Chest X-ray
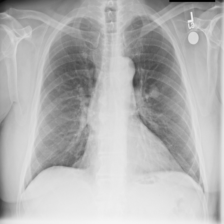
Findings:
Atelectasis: negative
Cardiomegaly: negative
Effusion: negative
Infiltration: negative
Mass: negative
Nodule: negative
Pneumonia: negative
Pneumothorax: negative
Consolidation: negative
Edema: negative
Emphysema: negative
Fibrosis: negative
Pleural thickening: negative
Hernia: negative